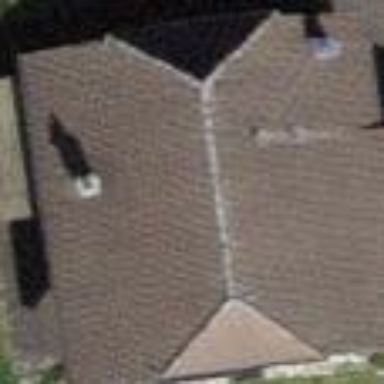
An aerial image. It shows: Building with tile roof.